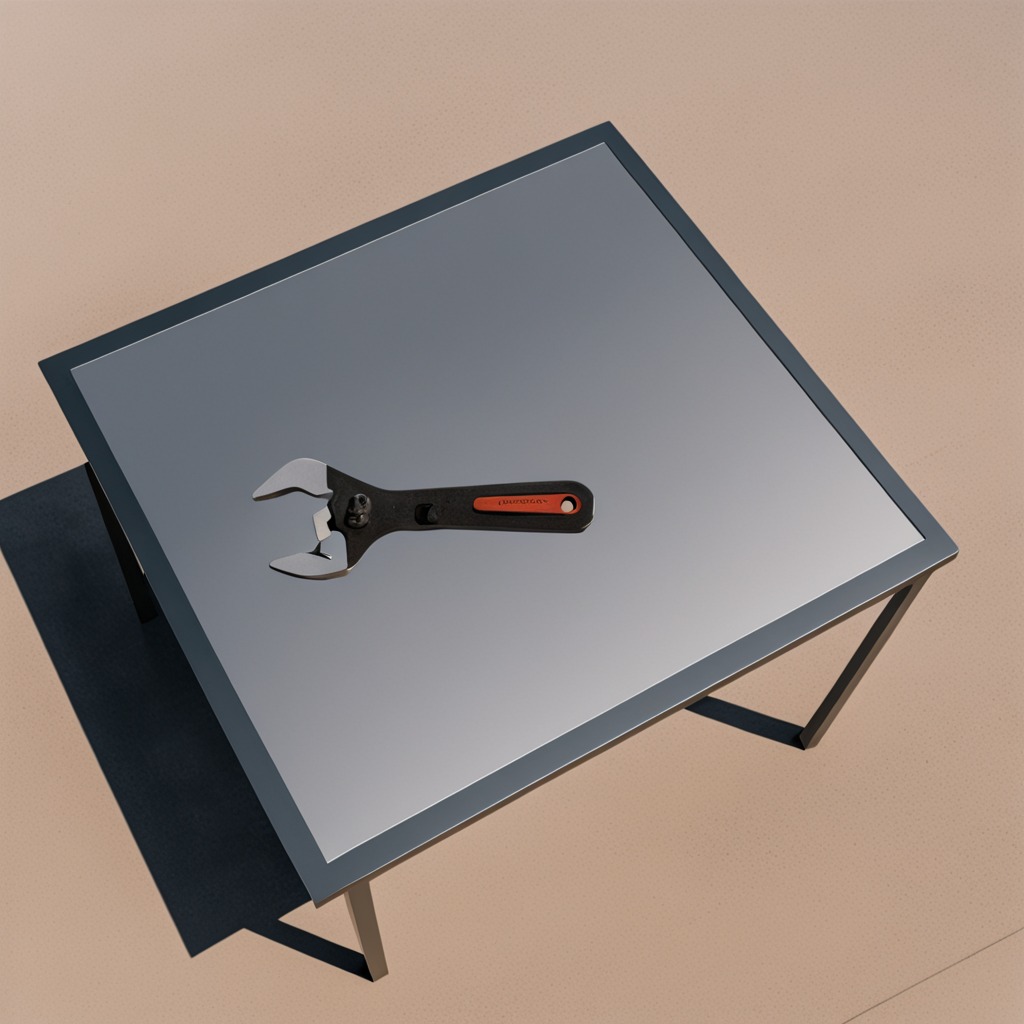
An wrench is lying on a clean utility table in a temporary outdoor tool station.